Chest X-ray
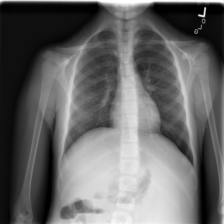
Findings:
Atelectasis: negative
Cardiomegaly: negative
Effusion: negative
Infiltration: negative
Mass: negative
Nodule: negative
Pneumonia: negative
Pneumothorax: negative
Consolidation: negative
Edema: negative
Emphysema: negative
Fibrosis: negative
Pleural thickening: negative
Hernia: negative